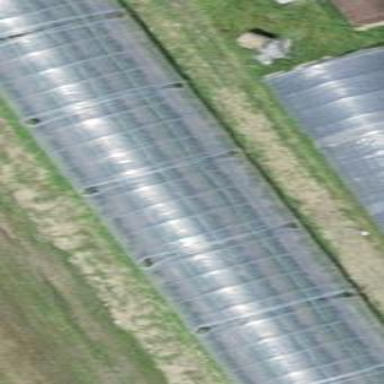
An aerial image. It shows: Greenhouse.